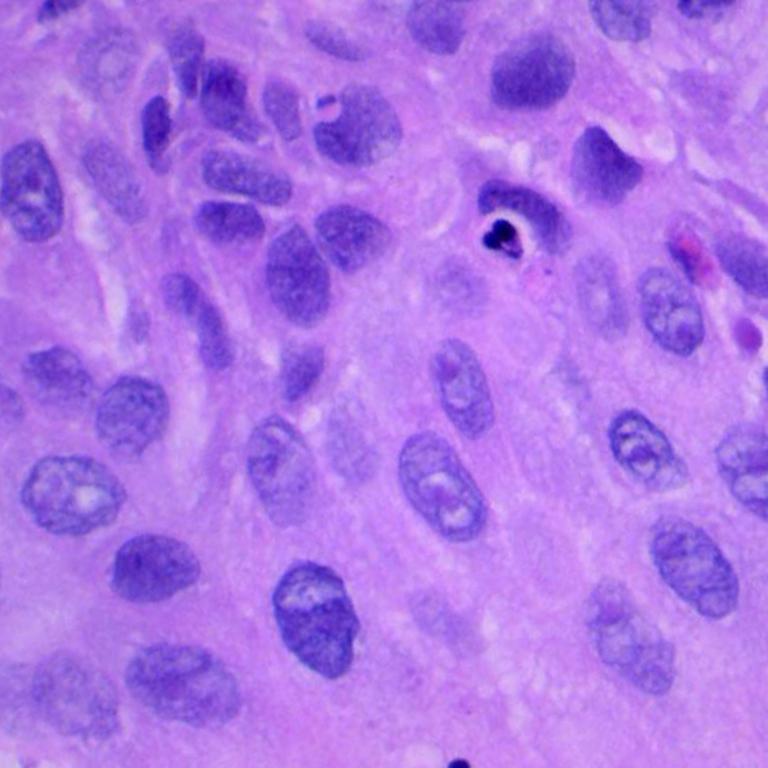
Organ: lung
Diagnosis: squamous carcinomas